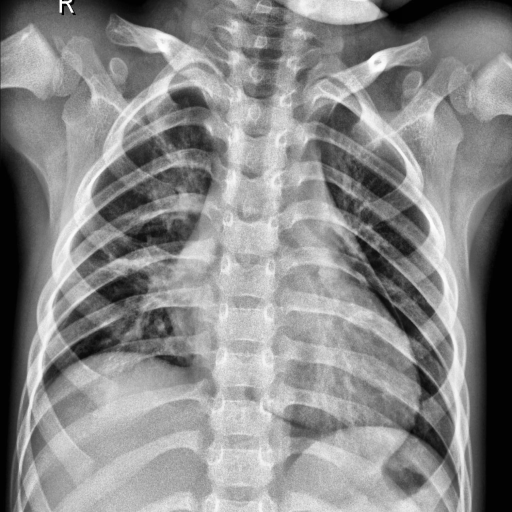
Finding: PNEUMONIA